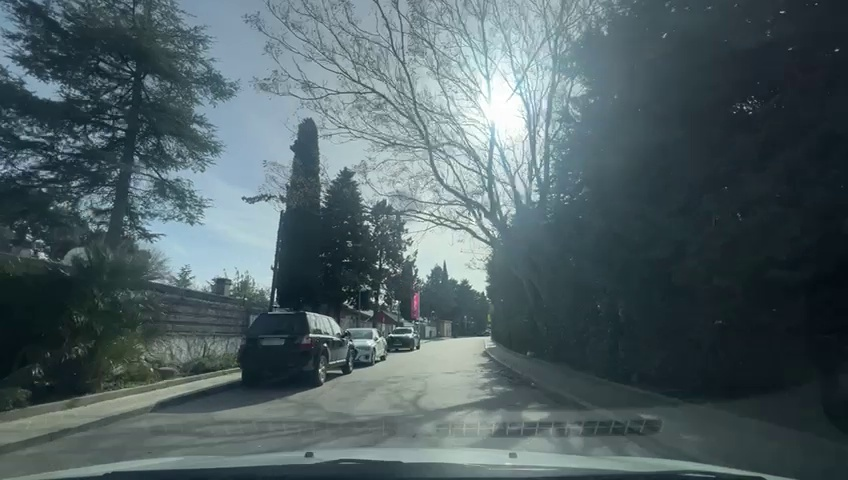
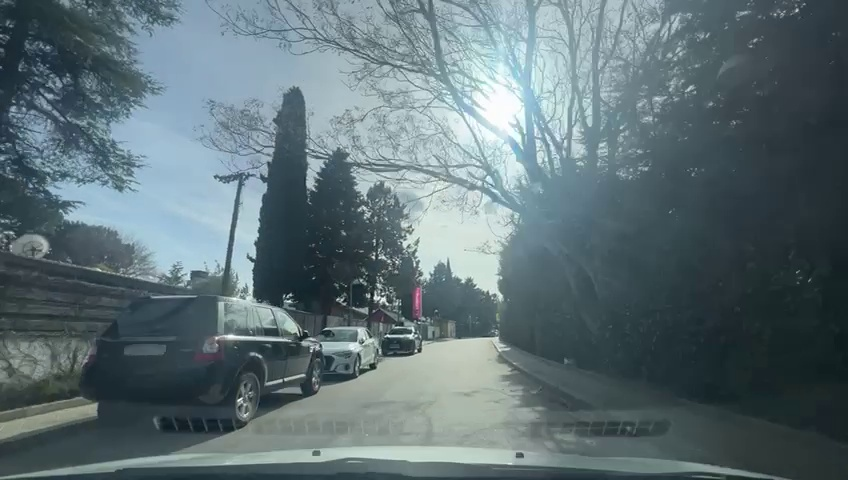
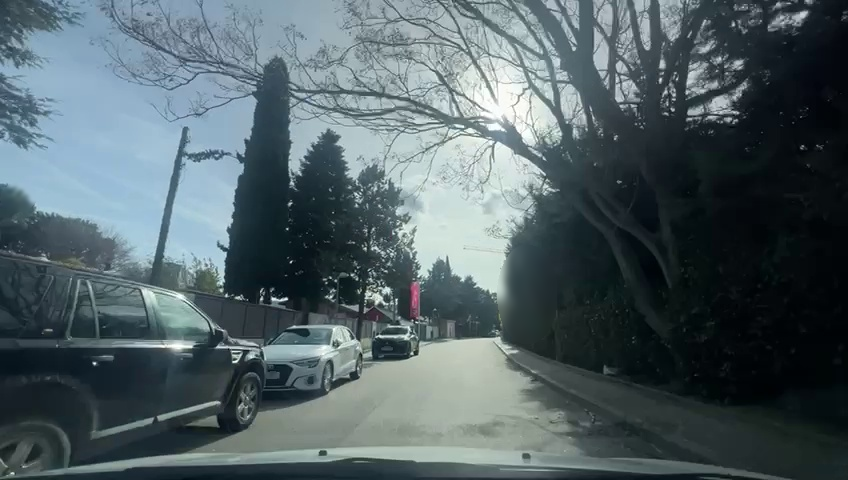
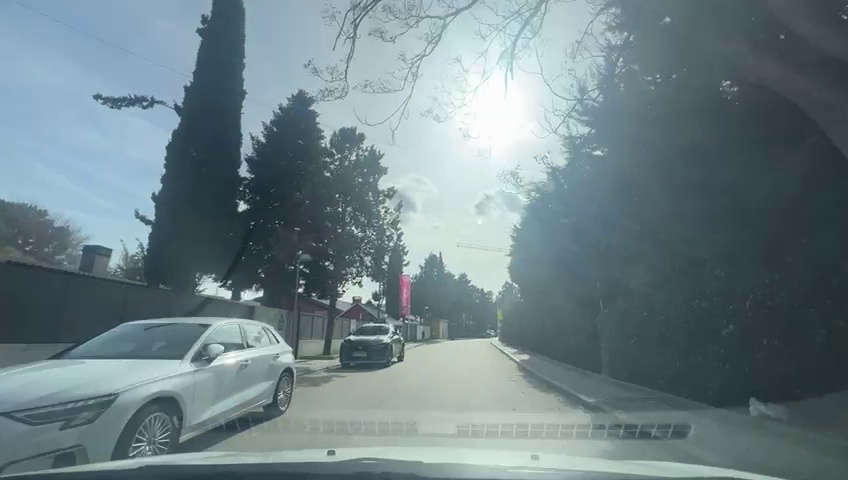
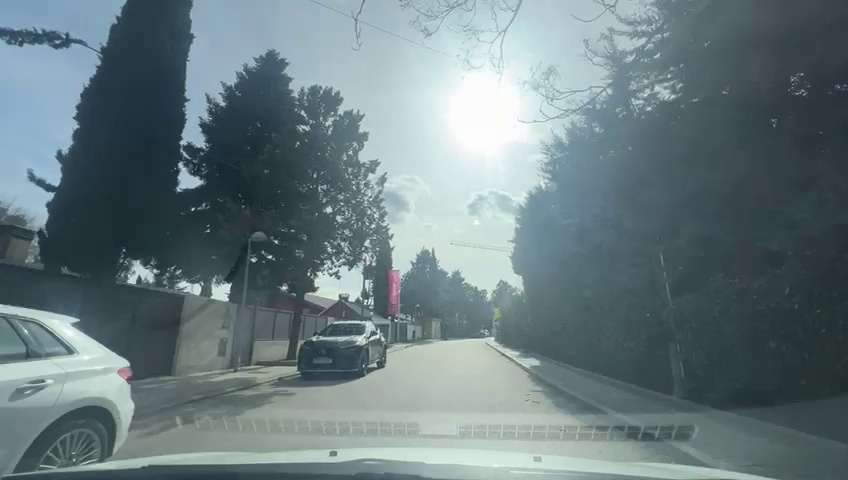
Situation: Lateral parked car
Question: Are vehicles present on the right side of the ego lane?
Answer: No
Reasoning: You can observe in the sequence of pictures curb with vegetation

Situation: Lateral parked car
Question: Are vehicles parked parallel or perpendicular to the roadway near the ego lane?
Answer: Yes
Reasoning: Cars can be appreciated parked in parallel on the left side of the ego lane

Situation: Lateral parked car
Question: Does the environment indicate an urban road where curbside parking is permitted?
Answer: Yes
Reasoning: Based on the appereance of the area, vegetation and presence of curb on both sides of the road can be depicted as an urban area

Situation: Lateral parked car
Question: Is the ego vehicle traveling in a middle lane with traffic lanes on both sides?
Answer: No
Reasoning: Ego is travelling in a narrow two sided road can be used for both directions, with no more lanes

Situation: Lateral parked car
Question: Are vehicles present on the left side of the ego lane?
Answer: Yes
Reasoning: There are vehicles parked in parallel on the left side of the ego lane. You can observe a black, white and another black car parked close to the ego